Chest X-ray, PA view. Patient: 51 years old, sex F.
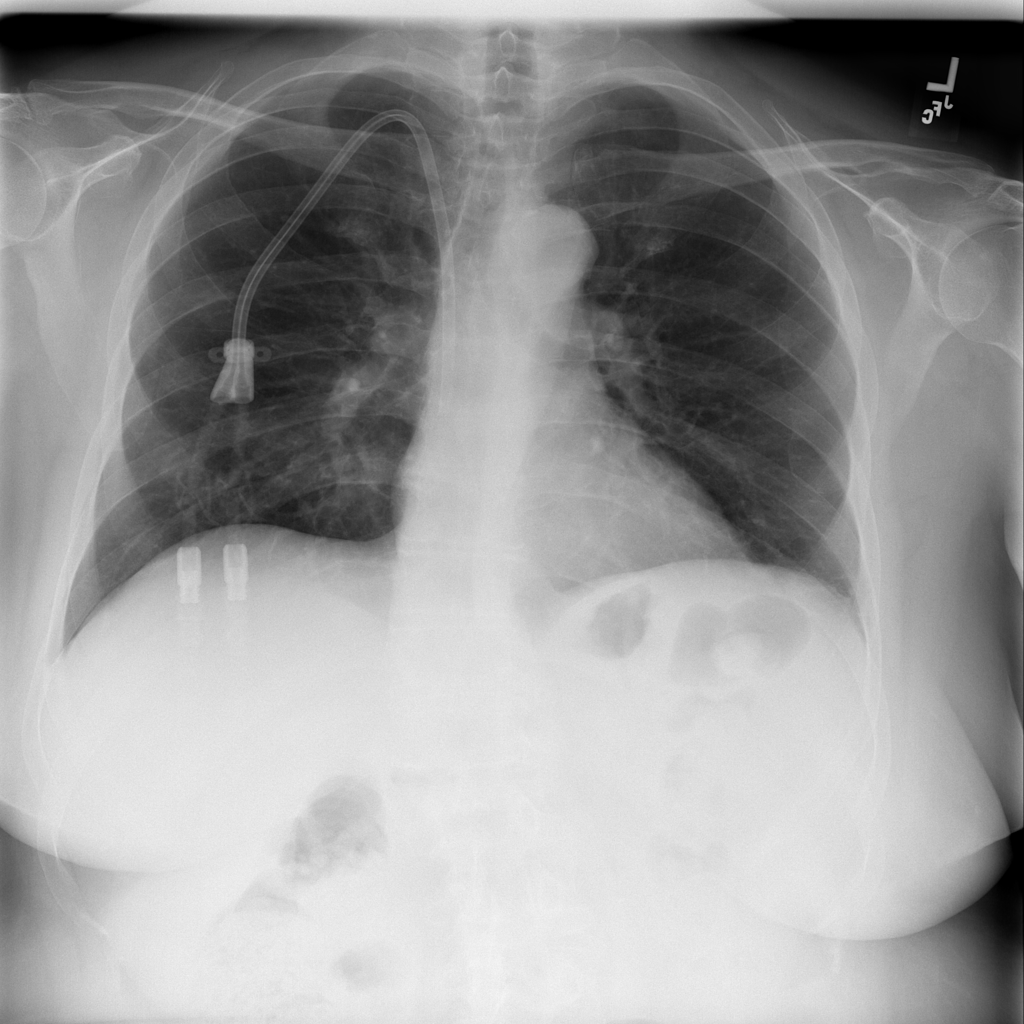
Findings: No Finding